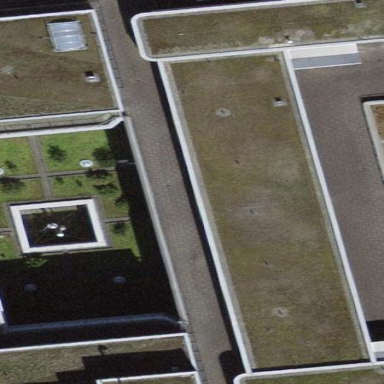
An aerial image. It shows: Hospital building.